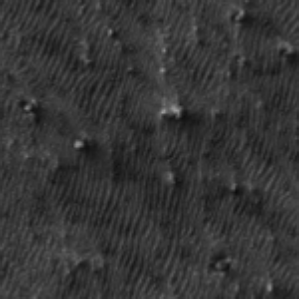
Label: frost